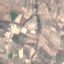
Land use / land cover: PermanentCrop